Question: '''
public class Hospitals extends AppCompatActivity {
private DatabaseReference mDatabase;
private String []hospitals;
private String []links;
@Override
protected void onCreate(Bundle savedInstanceState) {
super.onCreate(savedInstanceState);
setContentView(R.layout.activity_hospitals);
mDatabase= FirebaseDatabase.getInstance().getReference().child("Hospitals");
mDatabase.addValueEventListener(new ValueEventListener() {
@Override
public void onDataChange(DataSnapshot dataSnapshot) {
String total=dataSnapshot.child("total").getValue().toString();
hospitals=new String[Integer.parseInt(total)];
links=new String[Integer.parseInt(total)];
}
@Override
public void onCancelled(DatabaseError databaseError) {
}
});
Toast.makeText(Hospitals.this,String.valueOf(hospitals.length),Toast.LENGTH_LONG).show();
}
'''
This is the database and i want to extract the value 2 stored in key "total":

All the dependencies are set up correctly and other database related operations are working fine.
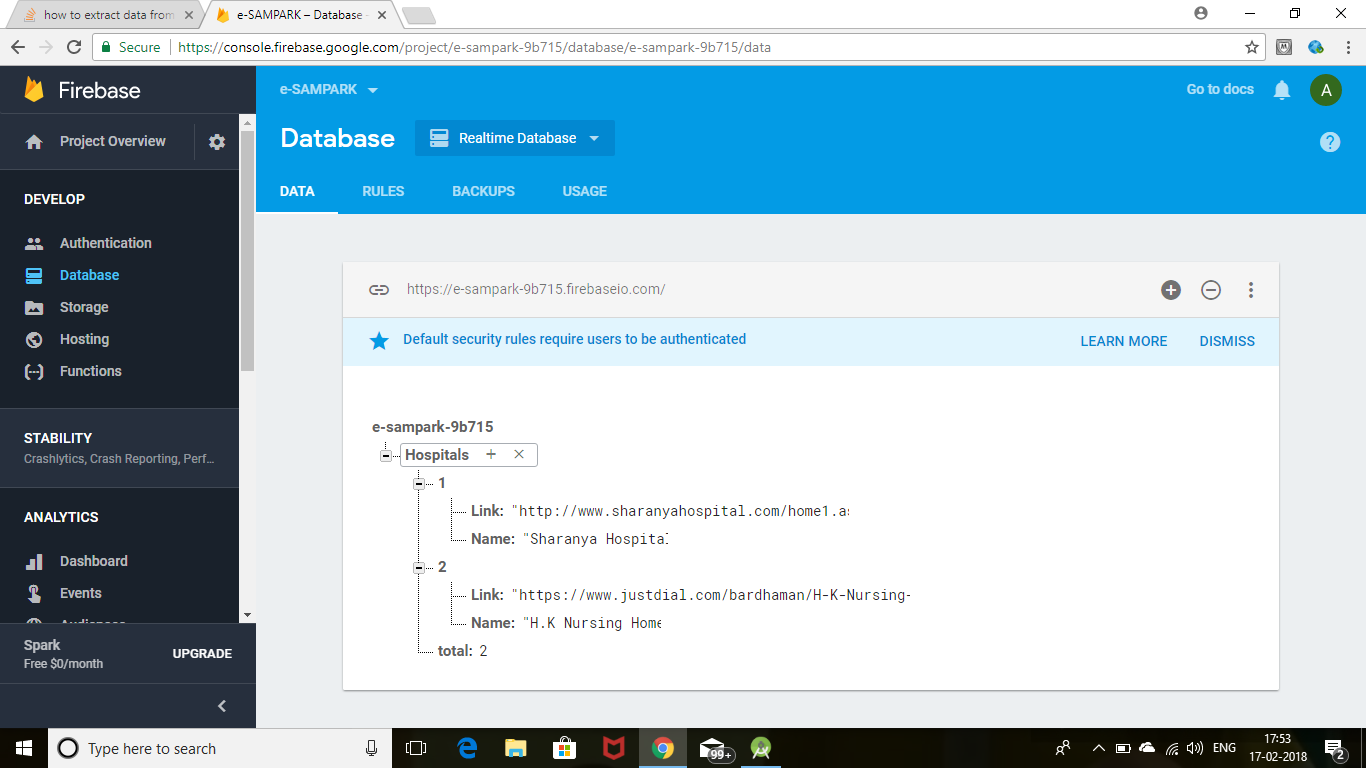
Answer: To solve this, change this line of code:
'''
String total=dataSnapshot.child("total").getValue().toString();
'''
with
'''
int total=dataSnapshot.child("total").getValue(Integer.class);
'''
The problem in your code is that you are usig to get the data from the database, the String class while the data is stored as an integer.
According to your comment, your Toast doesn't work in that place, because 'onDataChange()' method has an asynchronous behaviour which means that by the time you are trying to toast that message, the data is not loaded yet from the database. A quick solve for this problem would be to use that Toast inside the 'onDataChange()' method or if you want to use it outside, you need to create your own callback and for that, I recommend you see the last part of my answer from this <URL>.